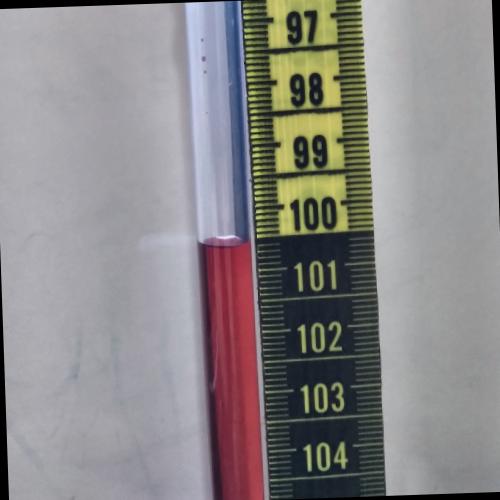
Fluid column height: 100.6 cm